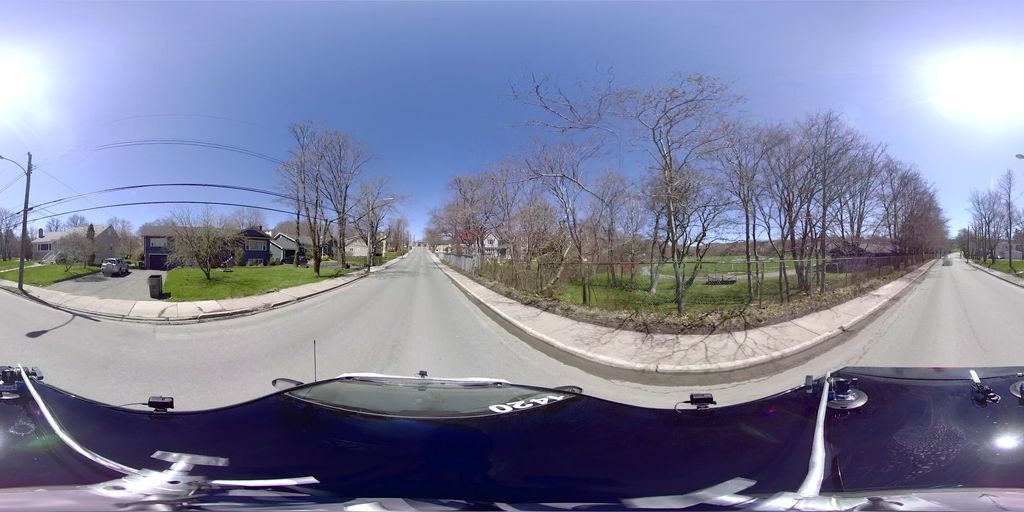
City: st_johns